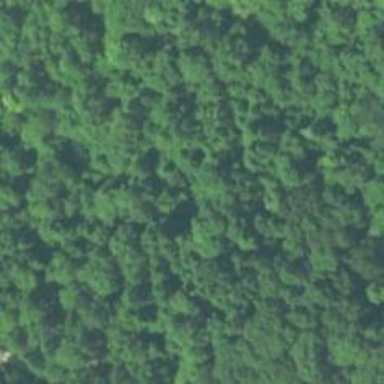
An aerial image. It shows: Mixed woodland with various types of leaves.